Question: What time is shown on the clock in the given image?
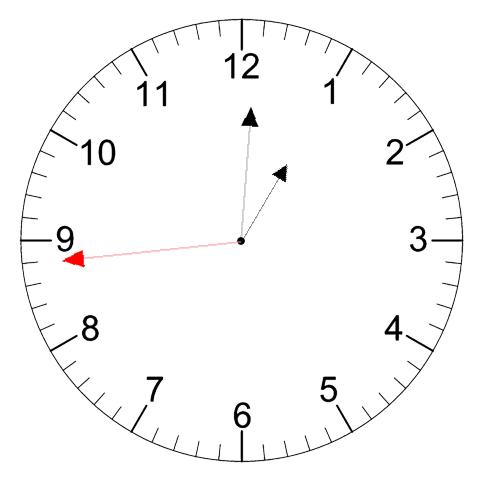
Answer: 01:00:44